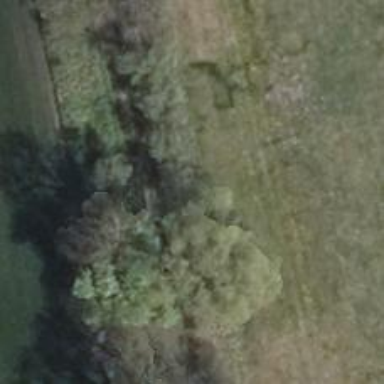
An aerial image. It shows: Row of deciduous broadleaved trees.